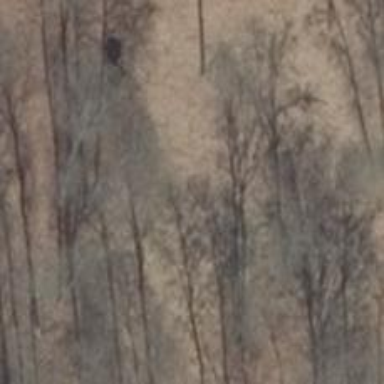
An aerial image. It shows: Hunting stand.